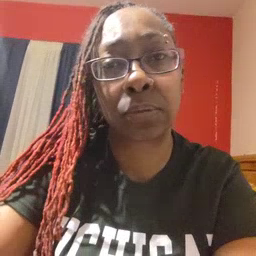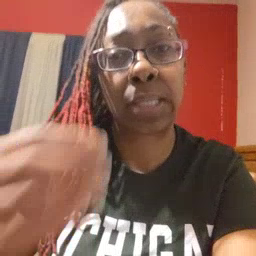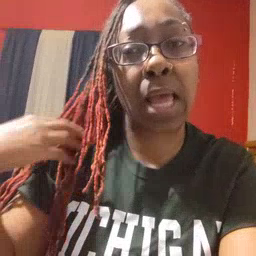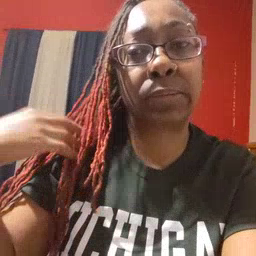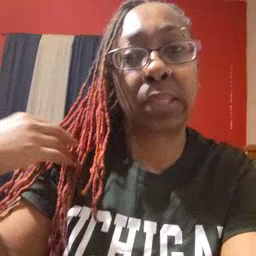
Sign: outside